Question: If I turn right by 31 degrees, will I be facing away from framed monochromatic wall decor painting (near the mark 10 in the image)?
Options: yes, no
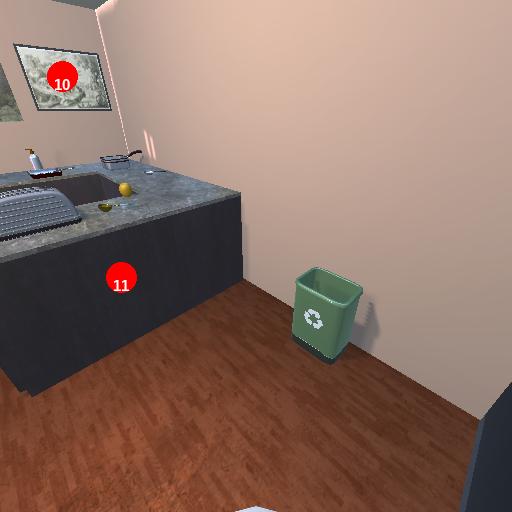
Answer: yes